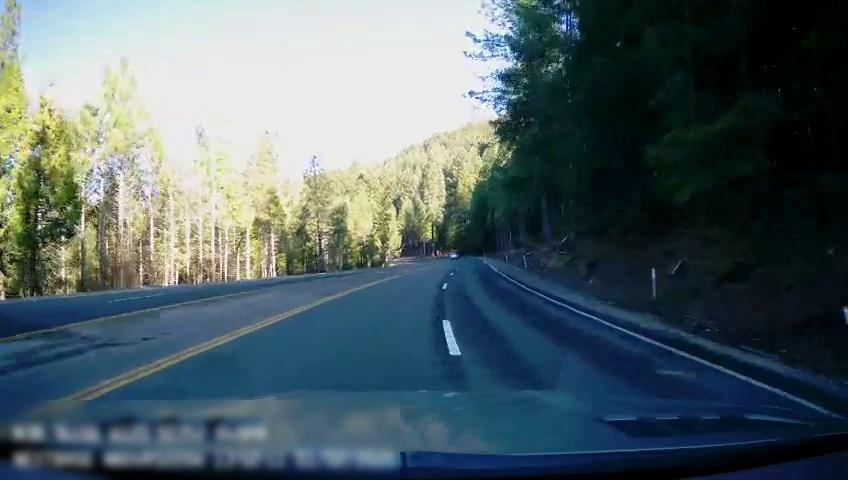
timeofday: Day
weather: Sunny
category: Drivable Space
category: Vehicles | SUV
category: Lanes | Current Lane
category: Lanes | Alternate Lane
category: Lanes | Current Lane
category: Lanes | Alternate Lane
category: Lanes | Opposite Lane
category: Lanes | Opposite Lane
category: Lanes | Opposite Lane